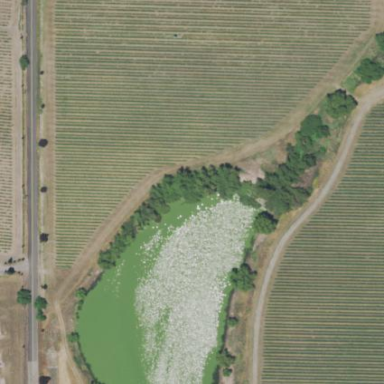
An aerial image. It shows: Vineyard where grapes are grown.